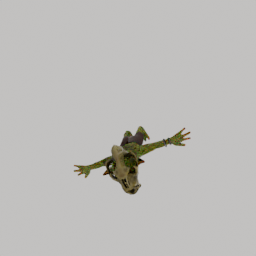
Label: people